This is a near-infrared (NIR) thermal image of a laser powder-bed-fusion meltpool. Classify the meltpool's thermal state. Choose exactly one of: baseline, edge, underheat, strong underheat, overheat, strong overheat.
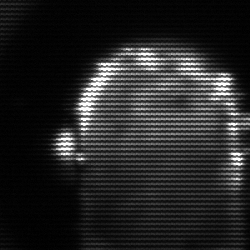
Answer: strong underheat